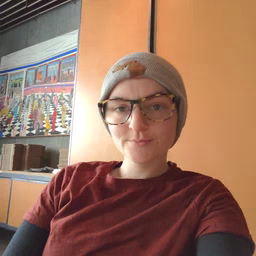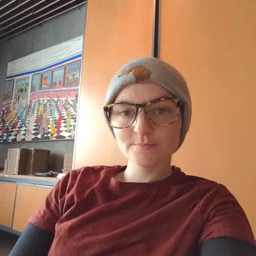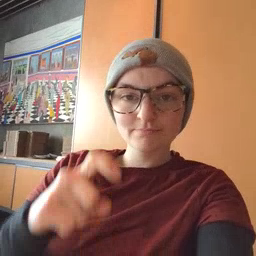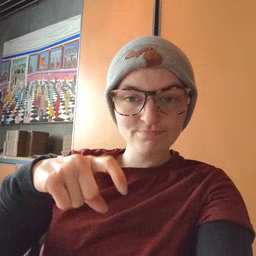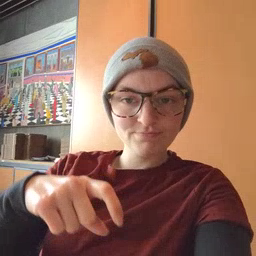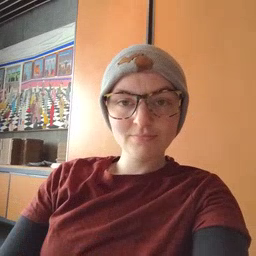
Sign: time